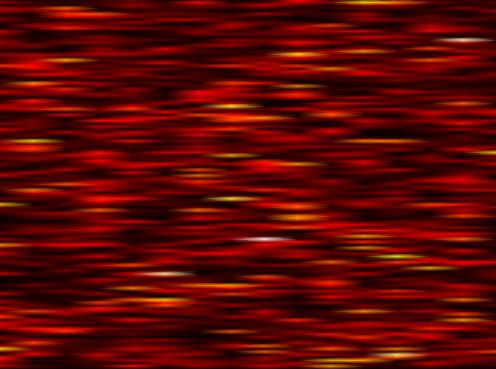
Label: UFMC